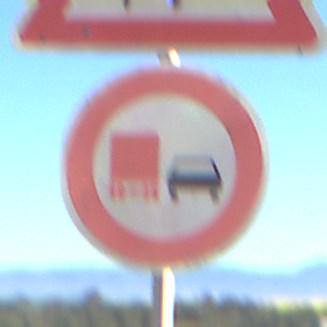
Verkehrszeichen: UeberholverbotKraftfahrzeuge
Zusatzzeichen oben: KinderRechts
Umgebung: Outdoor, RoadRail
Tageszeit: MorningAfternoon
Wetter: Clear
Licht: Natural
Jahreszeit: NotSpecified
Kontrast: HighContrast